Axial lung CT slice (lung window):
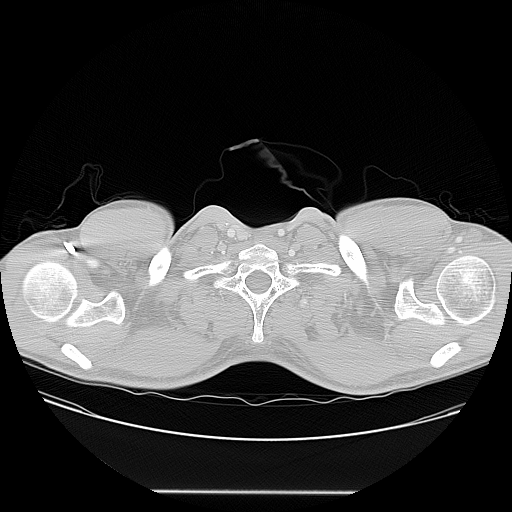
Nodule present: no